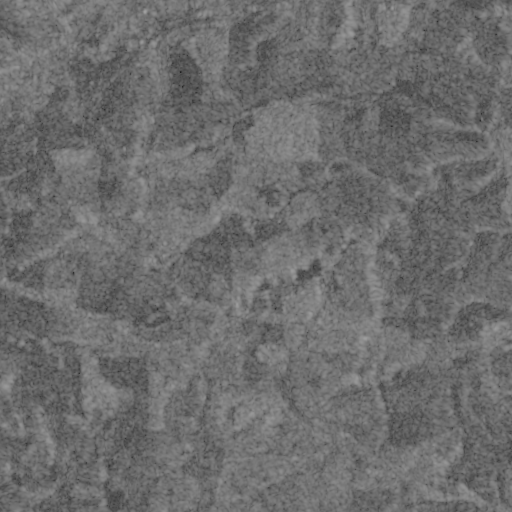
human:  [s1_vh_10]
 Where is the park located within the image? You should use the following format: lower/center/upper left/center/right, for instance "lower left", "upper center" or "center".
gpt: The park is located in the lower center of the image.
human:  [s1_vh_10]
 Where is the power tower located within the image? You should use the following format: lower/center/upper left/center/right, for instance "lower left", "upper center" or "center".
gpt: The power tower is located in the upper left of the image.
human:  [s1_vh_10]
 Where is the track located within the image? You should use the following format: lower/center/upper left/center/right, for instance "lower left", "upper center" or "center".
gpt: There is no track in the image.

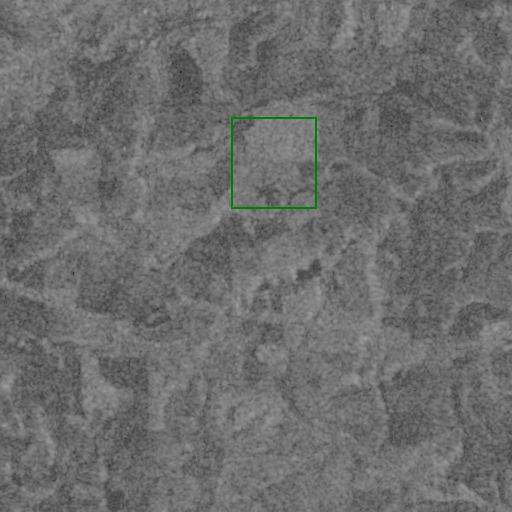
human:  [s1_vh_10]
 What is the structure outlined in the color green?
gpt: The structure outlined in green is a crop field.
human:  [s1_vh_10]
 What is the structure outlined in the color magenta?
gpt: There is no magenta outline.